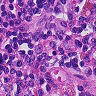
Metastatic tissue present: no